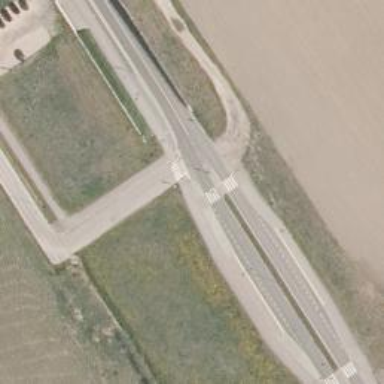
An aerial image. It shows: Uncontrolled crossing on the road.